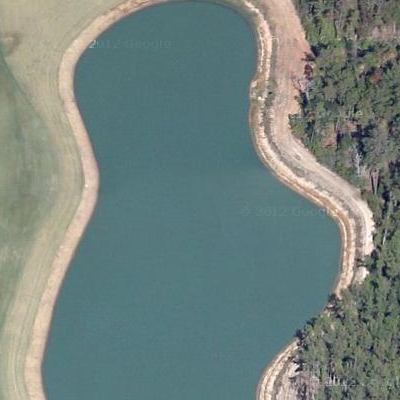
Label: RiverLake